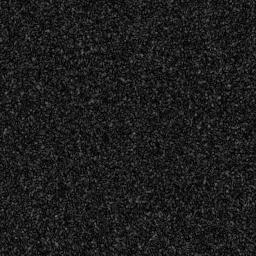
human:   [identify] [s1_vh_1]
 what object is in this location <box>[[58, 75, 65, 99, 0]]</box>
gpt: <ref>1 medium ship at the bottom</ref>